RGB frame:
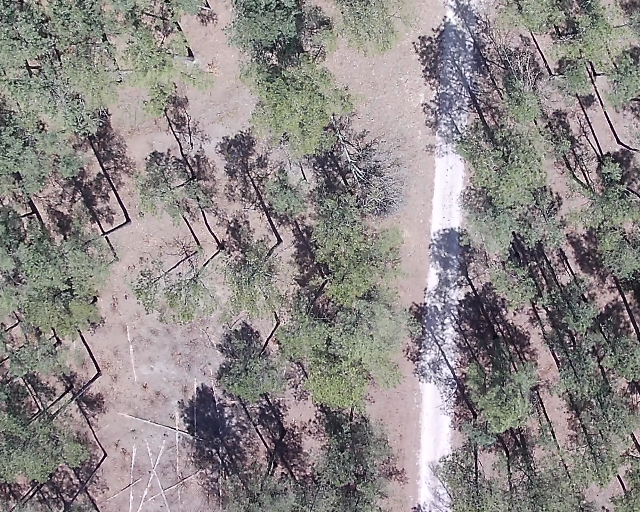
Thermal frame:
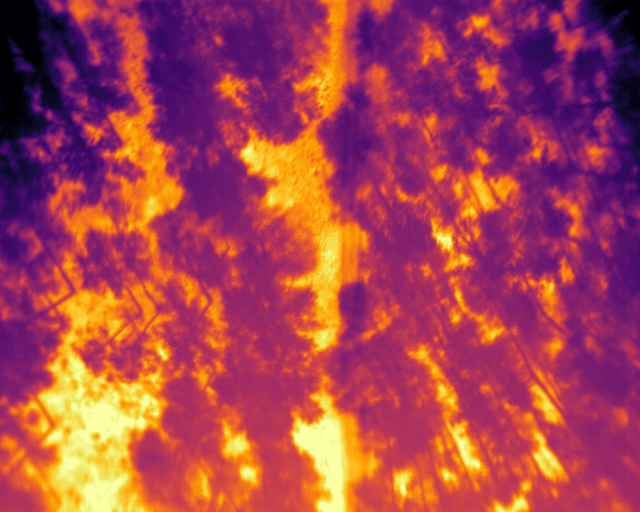
Captured: 2026-02-27 02:38:31
Pixels at or above 80 °C: 0 (fraction of frame: 0)